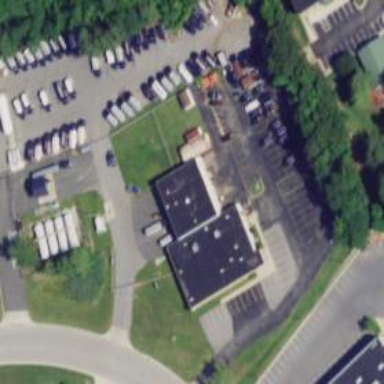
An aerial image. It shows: Commercial building.